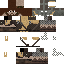
A male human skin with medium skin, wearing brown long hair dressed in a blue hoodie and brown pants, featuring a closed mouth.